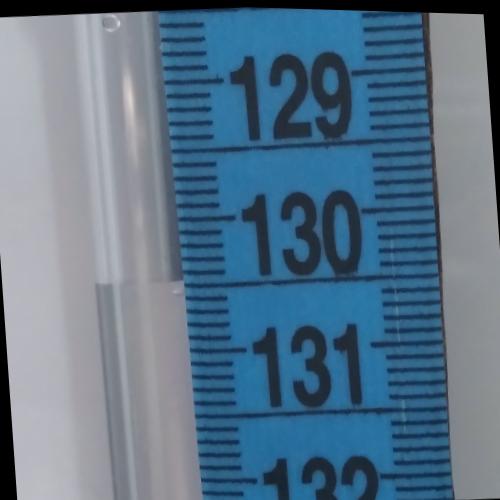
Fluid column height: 130.5 cm